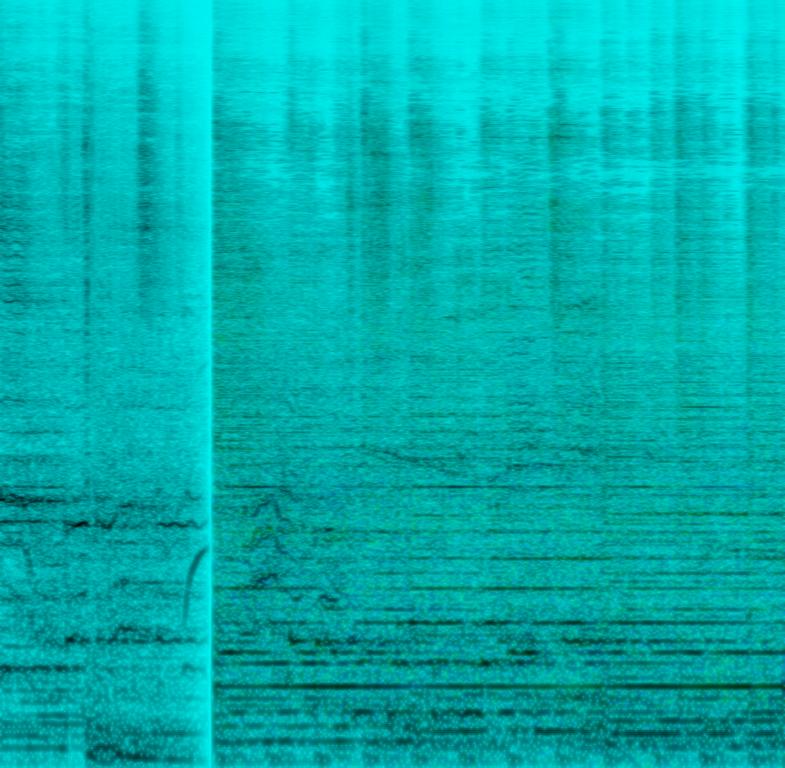
This is the compilation of live performances from a pop music boy band. There are teen male vocalists singing melodically. The melody is being played by an acoustic guitar and a bass guitar while an acoustic drum beat is playing in the rhythmic background. There are sounds of a crowd singing and cheering. The recording quality is poor.